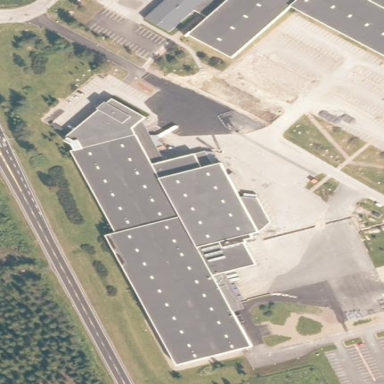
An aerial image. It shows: Industrial building.